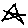
Label: star